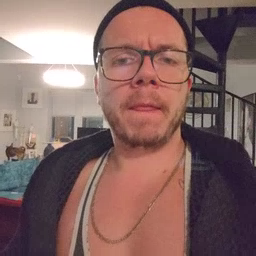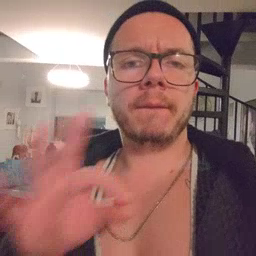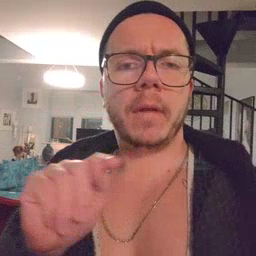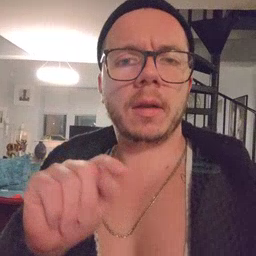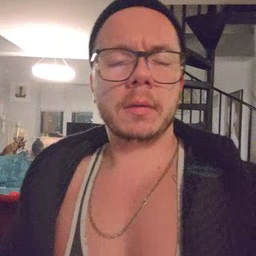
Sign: feet